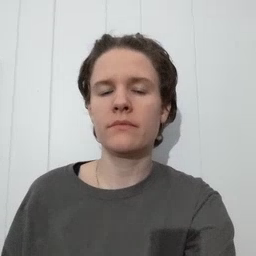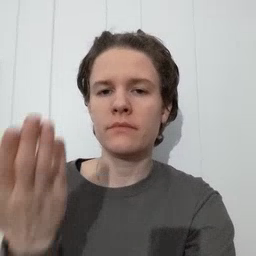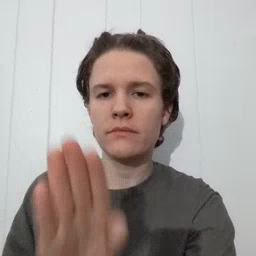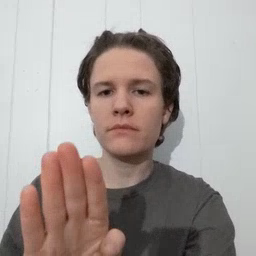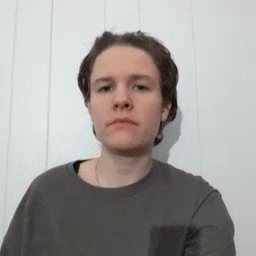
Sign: close